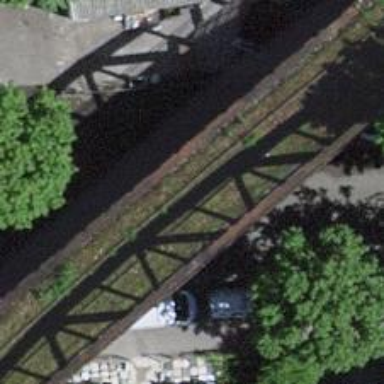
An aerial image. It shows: Disused railway bridge.